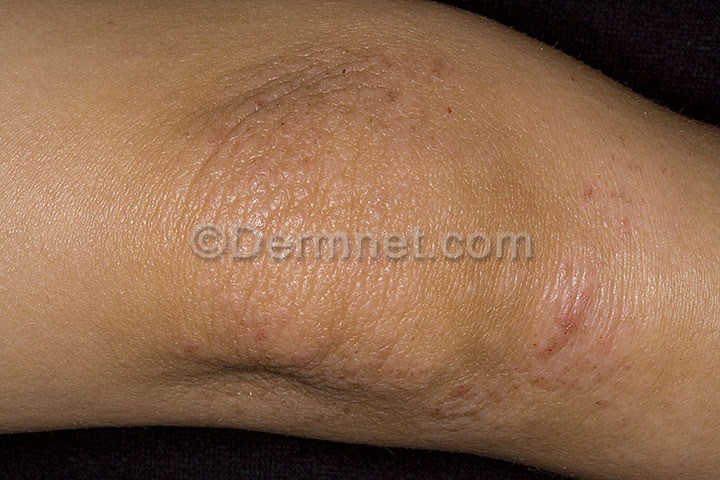
Disease: Atopic Dermatitis Photos